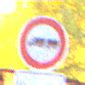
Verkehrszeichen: VerbotLastkraftwagenMitAnhaenger
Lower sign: ZeitangabenMitBeschraenkungAufWochentage8
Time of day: Night
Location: Outdoor (Urban)
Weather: PartlyCloudy
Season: NotSpecified
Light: Natural